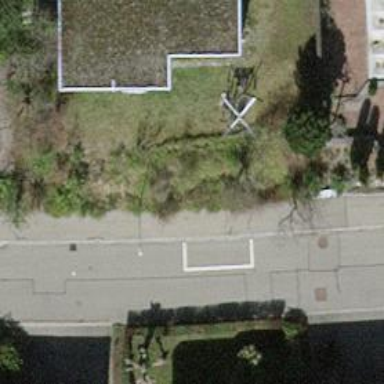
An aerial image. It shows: Sidewalk along the footway.